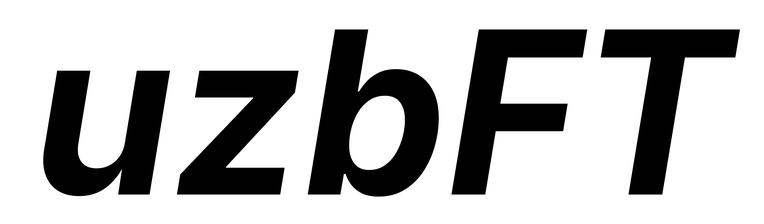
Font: Inter-Italic_Bold_Italic